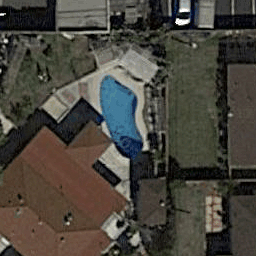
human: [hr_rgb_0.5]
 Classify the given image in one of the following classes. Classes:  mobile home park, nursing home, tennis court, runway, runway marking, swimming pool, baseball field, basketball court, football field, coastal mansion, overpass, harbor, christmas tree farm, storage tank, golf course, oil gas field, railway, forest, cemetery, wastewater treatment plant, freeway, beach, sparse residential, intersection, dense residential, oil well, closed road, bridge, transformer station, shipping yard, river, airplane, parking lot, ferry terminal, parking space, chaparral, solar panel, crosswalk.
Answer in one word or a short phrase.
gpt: swimming pool